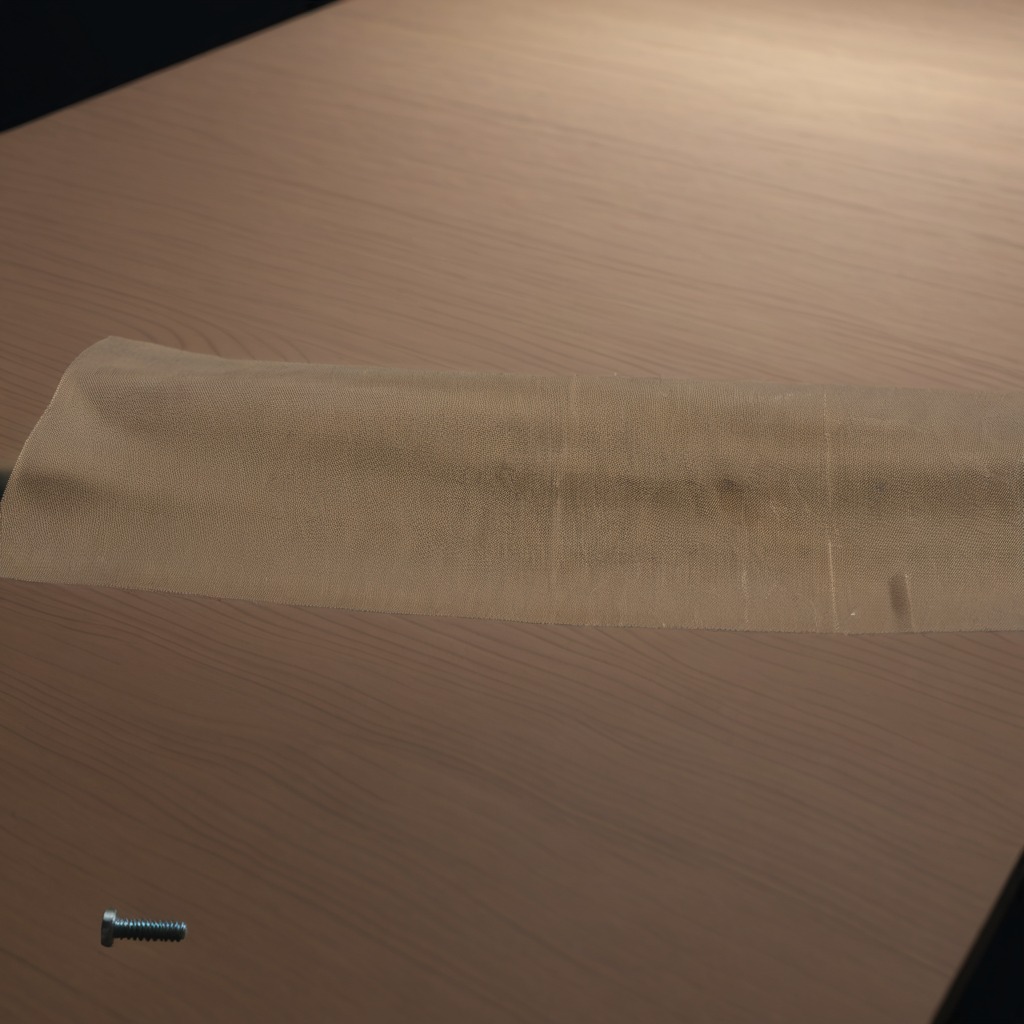
A metal screw lying on a wooden table inside a workshop at night